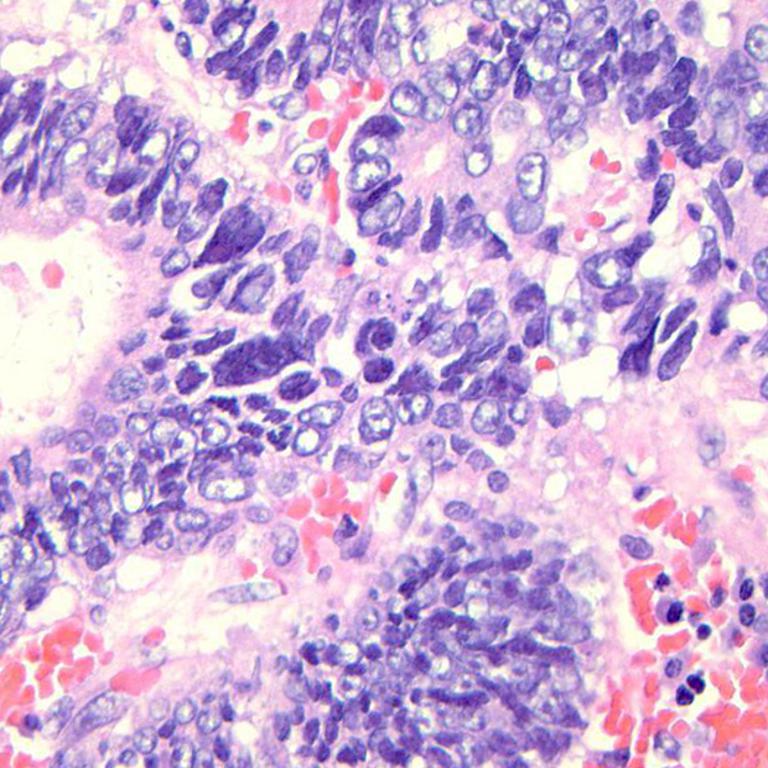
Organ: colon
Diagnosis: adenocarcinomas